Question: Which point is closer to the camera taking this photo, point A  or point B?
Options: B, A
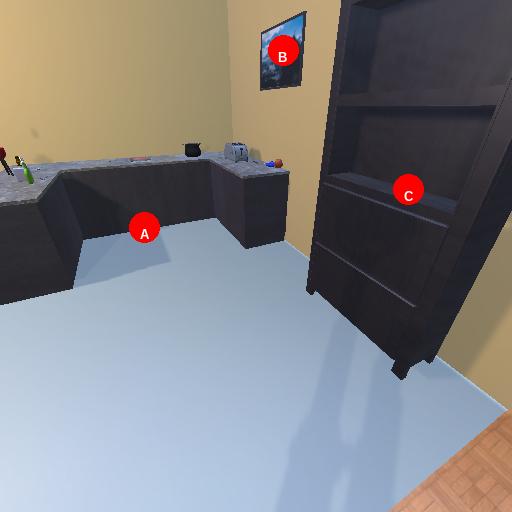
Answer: B